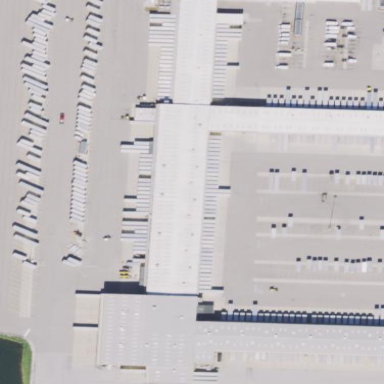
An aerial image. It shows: Warehouse serving as post depot.